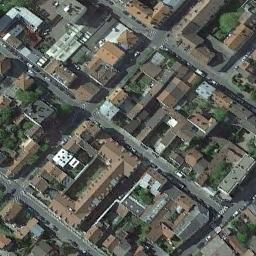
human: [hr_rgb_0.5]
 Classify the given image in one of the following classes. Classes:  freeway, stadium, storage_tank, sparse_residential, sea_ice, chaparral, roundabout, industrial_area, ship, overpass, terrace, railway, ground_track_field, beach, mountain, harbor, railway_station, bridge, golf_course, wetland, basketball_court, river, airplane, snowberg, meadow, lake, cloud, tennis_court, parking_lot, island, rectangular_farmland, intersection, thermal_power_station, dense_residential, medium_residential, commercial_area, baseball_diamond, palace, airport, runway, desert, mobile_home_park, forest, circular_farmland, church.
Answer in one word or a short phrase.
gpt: dense_residential